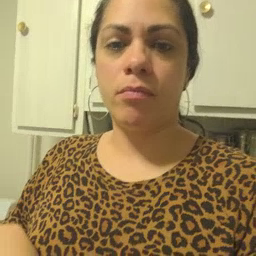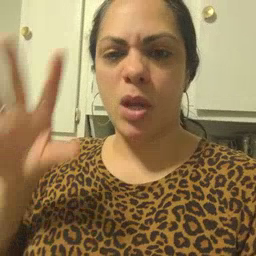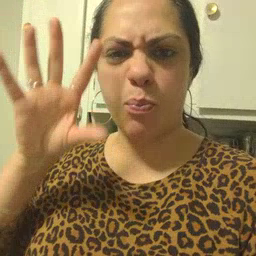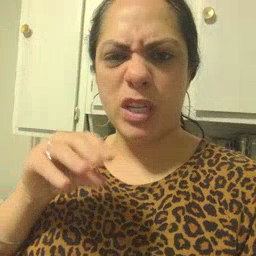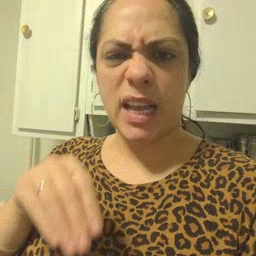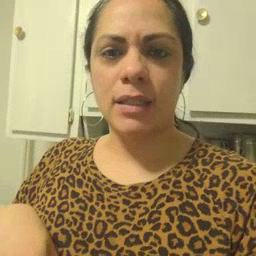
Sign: pretend